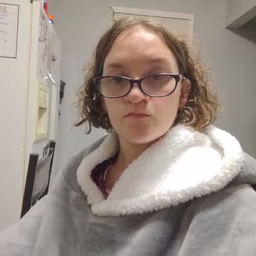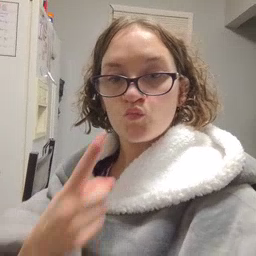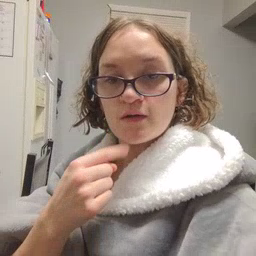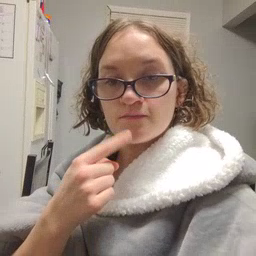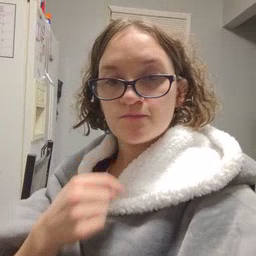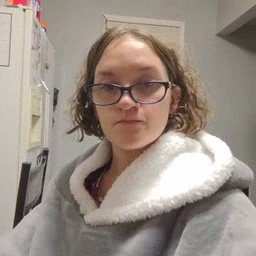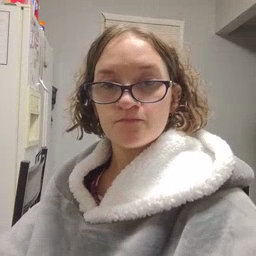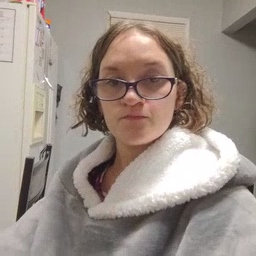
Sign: red